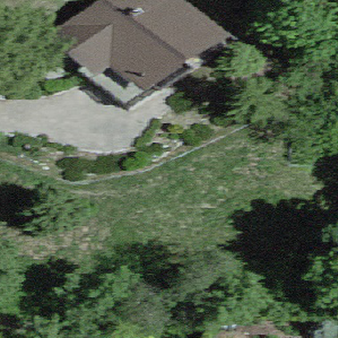
Label: other